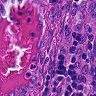
Metastatic tissue present: no